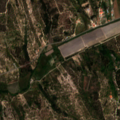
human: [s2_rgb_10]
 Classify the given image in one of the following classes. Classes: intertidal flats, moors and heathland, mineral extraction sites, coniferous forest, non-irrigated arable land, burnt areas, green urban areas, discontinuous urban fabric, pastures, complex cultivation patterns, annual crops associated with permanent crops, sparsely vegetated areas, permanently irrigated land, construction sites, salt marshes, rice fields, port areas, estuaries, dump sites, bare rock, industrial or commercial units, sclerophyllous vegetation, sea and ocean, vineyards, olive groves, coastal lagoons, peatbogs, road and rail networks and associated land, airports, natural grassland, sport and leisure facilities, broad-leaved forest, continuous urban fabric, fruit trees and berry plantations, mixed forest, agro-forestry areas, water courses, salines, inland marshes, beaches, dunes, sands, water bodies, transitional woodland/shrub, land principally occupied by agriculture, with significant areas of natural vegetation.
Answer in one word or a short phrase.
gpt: complex cultivation patterns, land principally occupied by agriculture, with significant areas of natural vegetation, agro-forestry areas, broad-leaved forest